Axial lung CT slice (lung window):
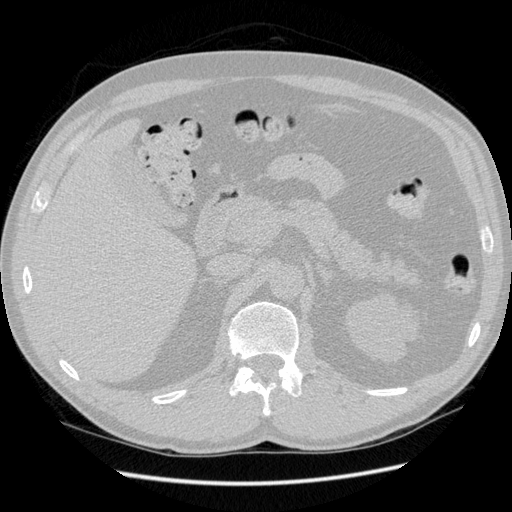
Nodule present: no